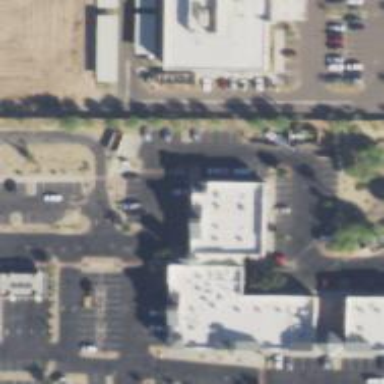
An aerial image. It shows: Healthcare clinic.